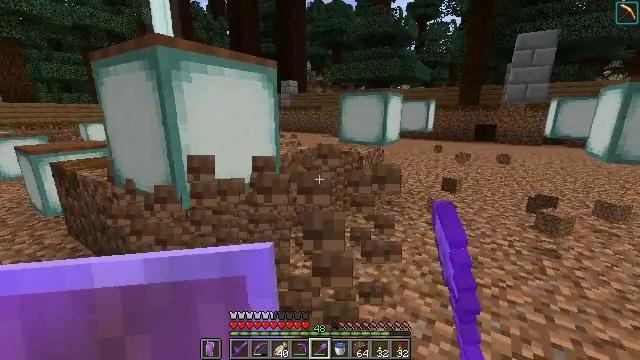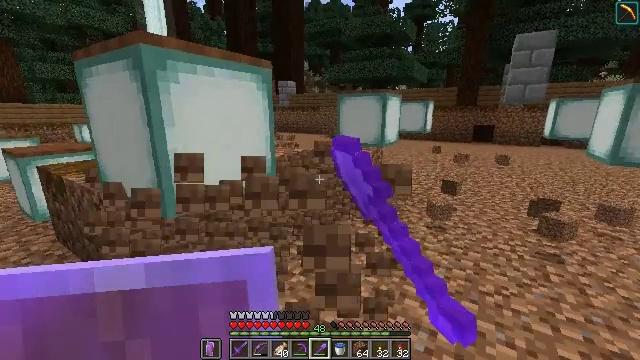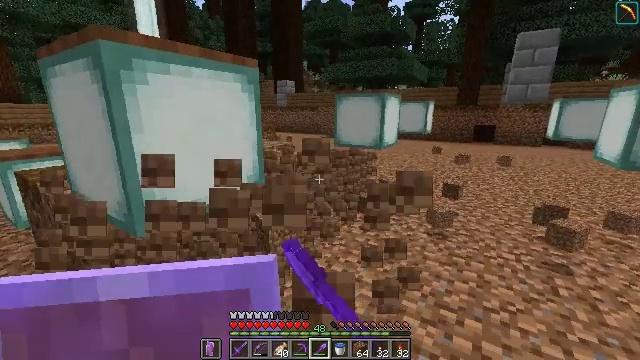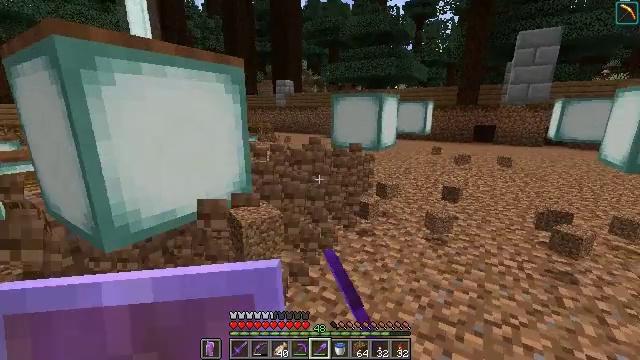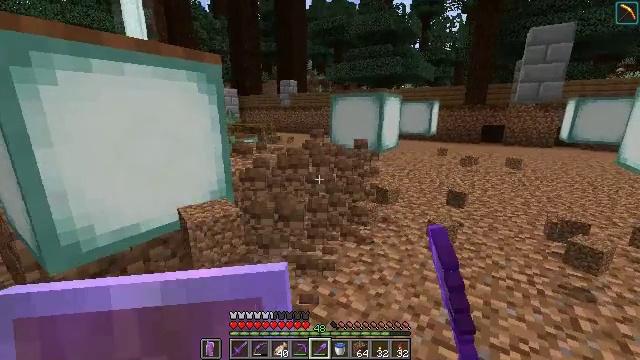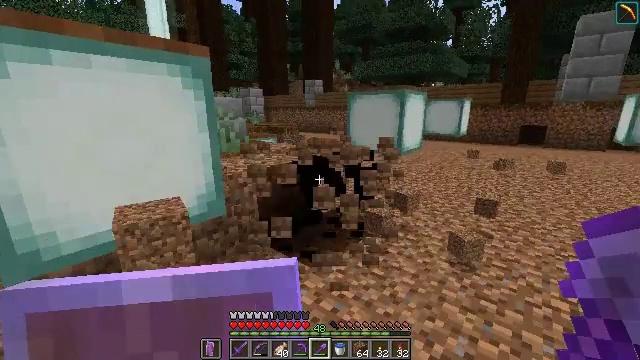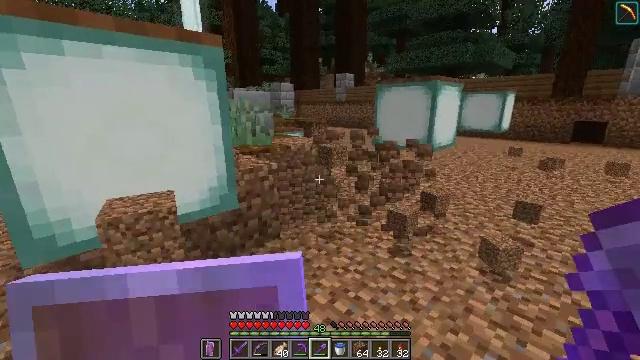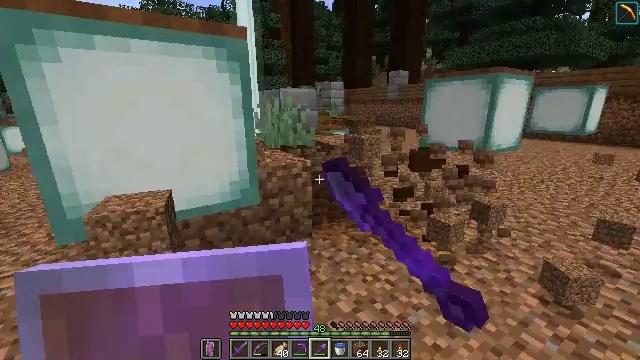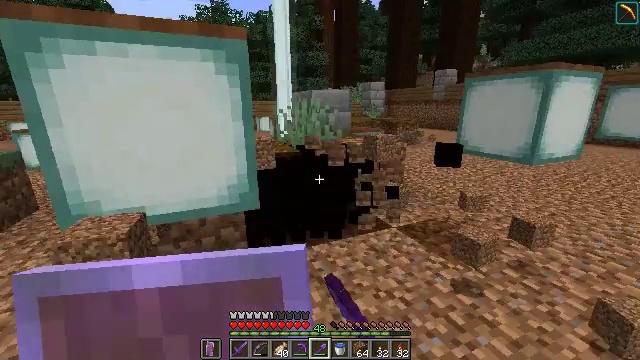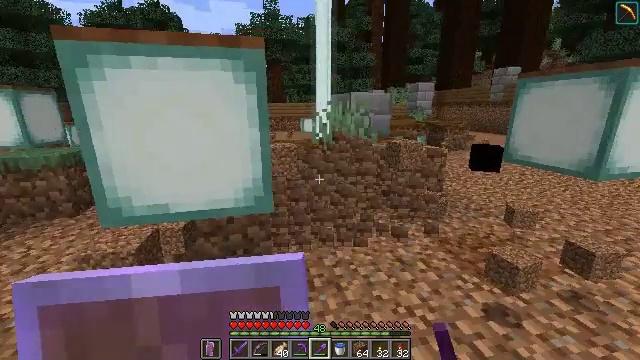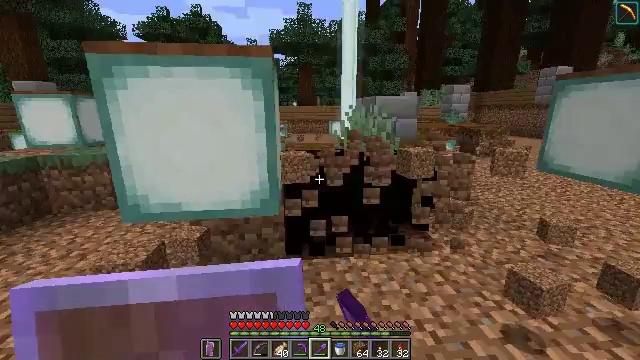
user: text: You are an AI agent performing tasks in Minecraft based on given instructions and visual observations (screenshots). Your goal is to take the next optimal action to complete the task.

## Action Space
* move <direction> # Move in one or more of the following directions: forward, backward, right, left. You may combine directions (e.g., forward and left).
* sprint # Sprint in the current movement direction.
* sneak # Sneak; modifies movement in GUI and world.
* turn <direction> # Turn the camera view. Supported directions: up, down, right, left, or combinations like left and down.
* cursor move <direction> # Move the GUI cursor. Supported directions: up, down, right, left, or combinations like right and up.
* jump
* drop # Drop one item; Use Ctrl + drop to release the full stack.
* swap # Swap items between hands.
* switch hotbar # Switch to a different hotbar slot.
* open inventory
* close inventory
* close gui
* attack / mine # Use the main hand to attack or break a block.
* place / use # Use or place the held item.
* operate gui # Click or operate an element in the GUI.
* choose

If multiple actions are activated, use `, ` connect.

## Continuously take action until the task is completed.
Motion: motion action
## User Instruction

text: Collect dirt by holding left button.
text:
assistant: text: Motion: move forward and move right, attack / mine
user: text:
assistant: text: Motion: move forward and move right, attack / mine
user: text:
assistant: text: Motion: move forward and move right, attack / mine
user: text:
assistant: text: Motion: move forward and move right, turn left, attack / mine
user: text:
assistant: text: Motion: move forward and move right, turn left, attack / mine
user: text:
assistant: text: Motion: move forward and move right, turn left and down, attack / mine
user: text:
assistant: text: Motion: move forward and move right, turn left, attack / mine
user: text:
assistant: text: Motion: move right, turn left, attack / mine
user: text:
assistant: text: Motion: move right, turn left, attack / mine
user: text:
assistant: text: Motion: move right, turn left, attack / mine
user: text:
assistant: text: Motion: attack / mine